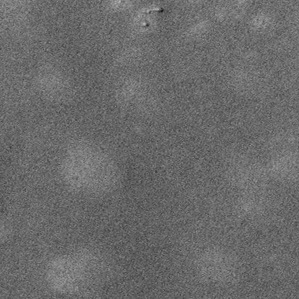
Label: frost